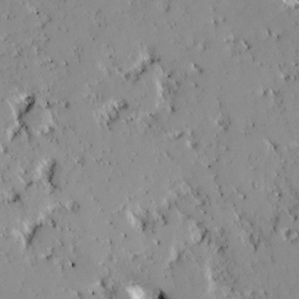
Label: non_frost